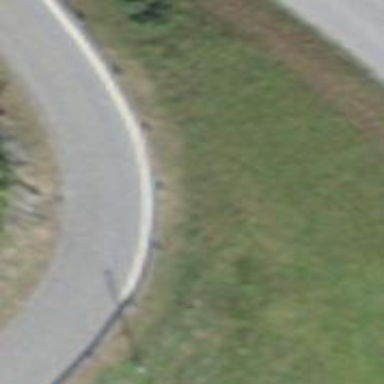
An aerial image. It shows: Unclassified road with asphalt surface.